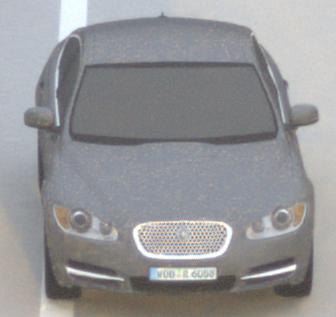
Make: Jaguar
Model: XF 3.0 V6
Detailed model: XF (X250) Limousine
Model produced from: 2010/02
Model produced until: 2010/10
Doors: 4
Color: gray
Road condition: dry road
Daytime: sunrise or sunset
Contrast: low contrast